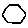
Label: hexagon